Field crop: maize
Growth stage: 2
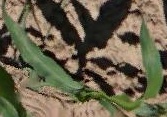
Species: maize